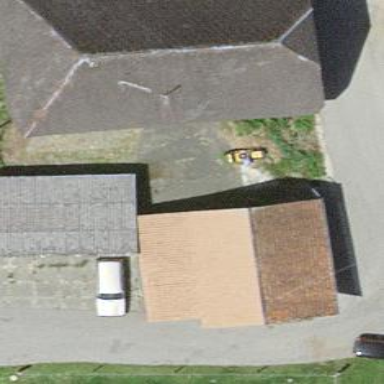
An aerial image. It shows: Farmyard area.